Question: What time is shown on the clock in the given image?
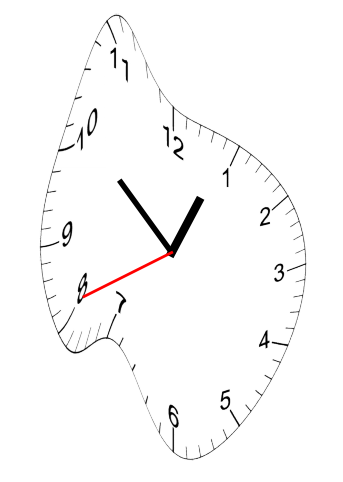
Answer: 12:51:41